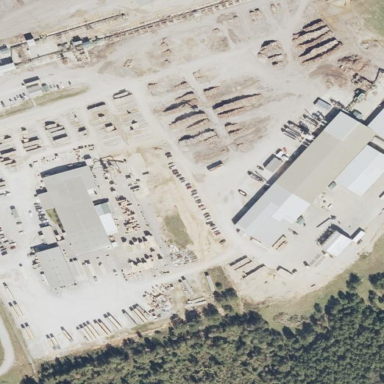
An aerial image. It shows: Industrial area with sawmill. The works are man-made structure.